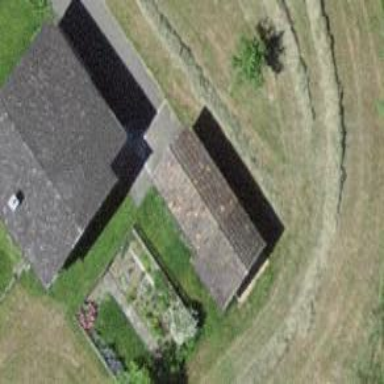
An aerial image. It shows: Garage building.